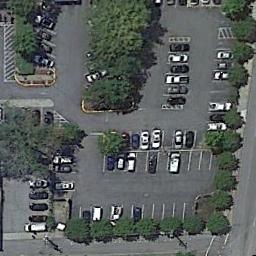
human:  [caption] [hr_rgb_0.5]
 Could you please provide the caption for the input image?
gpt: A quarter of the vehicles in the parking lot are red .

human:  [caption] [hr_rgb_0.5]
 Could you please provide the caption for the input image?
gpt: There are many cars in the parking lot .

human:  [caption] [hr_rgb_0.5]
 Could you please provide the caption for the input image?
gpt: The parking lot with some neatly arranged cars is surrounded by some trees .

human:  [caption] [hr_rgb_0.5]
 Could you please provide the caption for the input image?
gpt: The parking lot is next to some trees .

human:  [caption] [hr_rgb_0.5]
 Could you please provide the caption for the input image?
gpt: There are some green trees beside the parking lot .